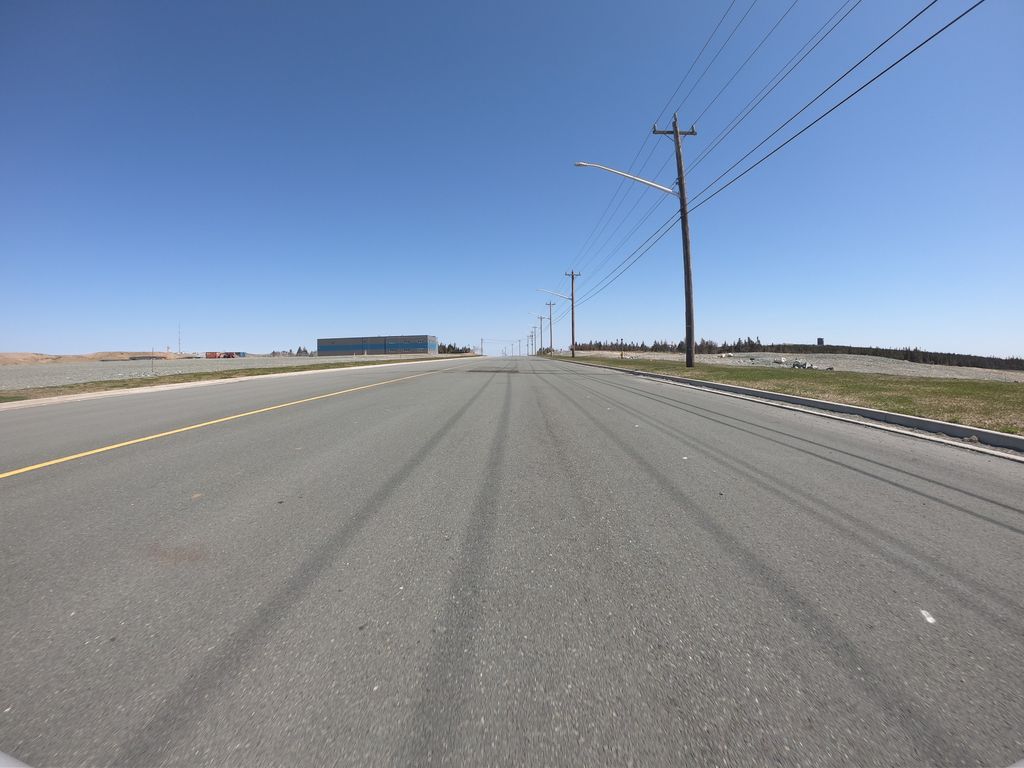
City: st_johns